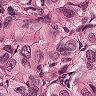
Metastatic tissue present: yes